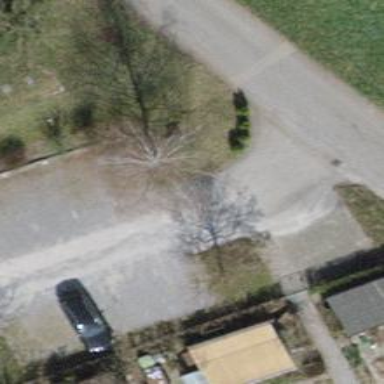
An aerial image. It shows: Path with fine gravel surface.